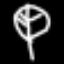
Label: leaf